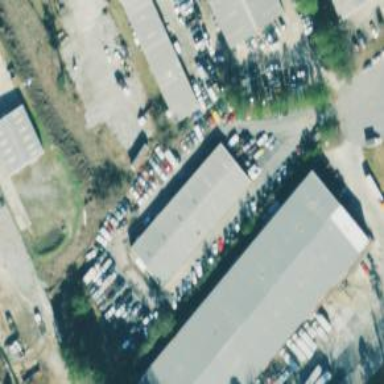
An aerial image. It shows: Commercial building housing car repair shop.